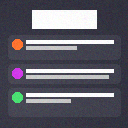
Screen state: on